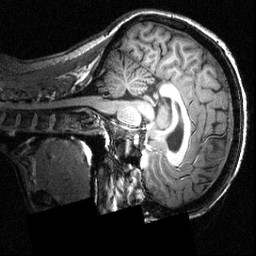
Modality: T1w
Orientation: sagittal
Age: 28
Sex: female
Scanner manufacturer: siemens
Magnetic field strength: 3.951 T
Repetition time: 1.5 s
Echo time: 0.00335 s